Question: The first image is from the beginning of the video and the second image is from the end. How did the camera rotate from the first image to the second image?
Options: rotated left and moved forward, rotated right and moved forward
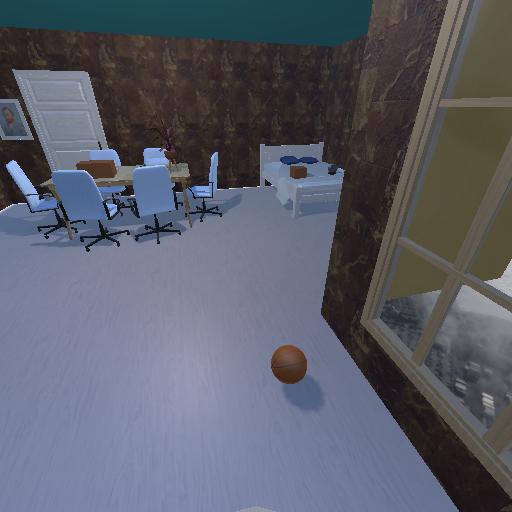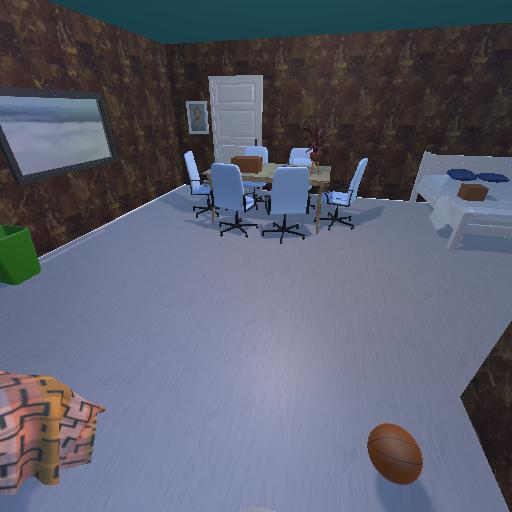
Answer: rotated left and moved forward